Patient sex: M
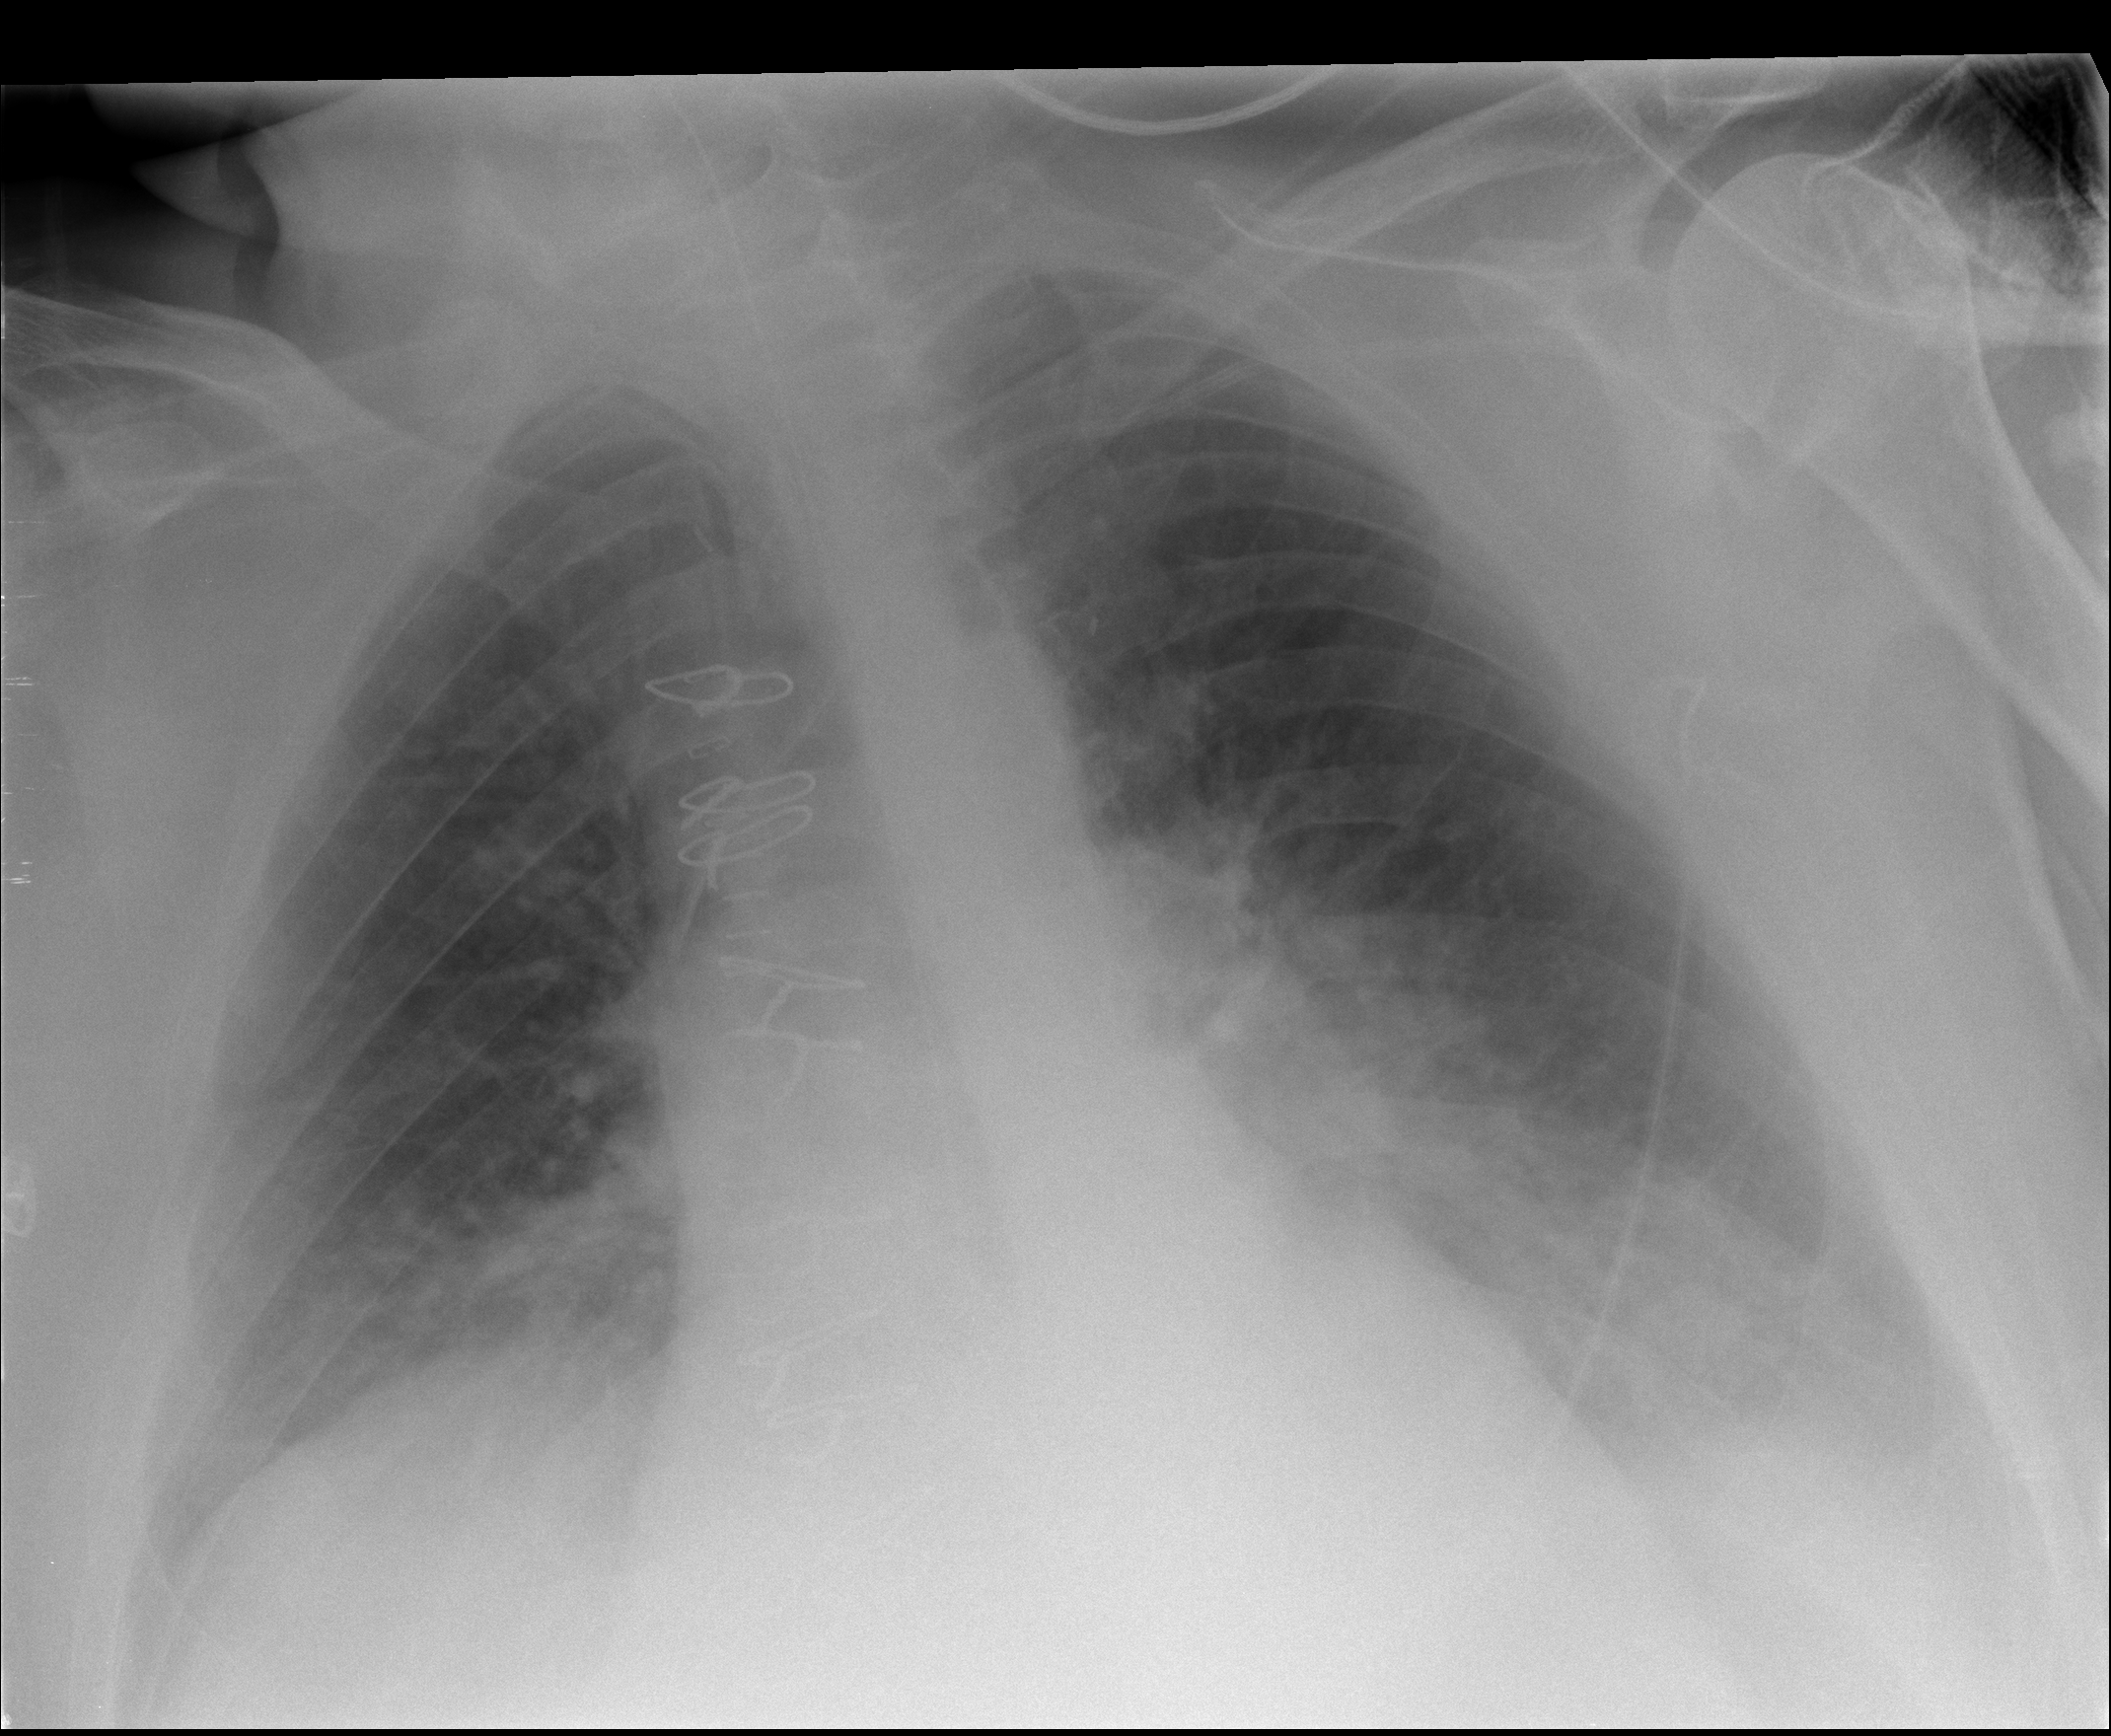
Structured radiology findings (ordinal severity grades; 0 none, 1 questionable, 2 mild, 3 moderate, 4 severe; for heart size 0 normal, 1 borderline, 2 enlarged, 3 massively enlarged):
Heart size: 0
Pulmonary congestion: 2
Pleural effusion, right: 0
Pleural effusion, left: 0
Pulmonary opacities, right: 2
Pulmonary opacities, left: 2
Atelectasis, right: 2
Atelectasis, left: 2